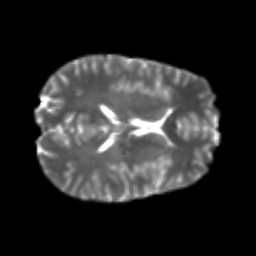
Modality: T2w
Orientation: axial
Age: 22
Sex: male
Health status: healthy
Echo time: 0.074 s